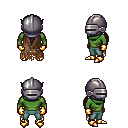
a pixel art fantasy rpg character, male body template, orc, green skin, brown tattered cape, teal pants, raven ponytail hairstyle, metal helm, gold gloves, gold boots, four views (front, back, left, right), 2x2 character sprite sheet, small pixel art, hard edges, no anti-aliasing